Question: See screenshot. I have a DataTime index, a dataframe which I've resampled to quarterly, but when I graph only the end of the datetimes show up and it's 00.00.00 for all of them because they're precise to the second.
Any tips? Code here (using Jupyter with Vagrant on MacOS):
'''
import pandas as pd
import numpy as np
%matplotlib nbagg
pd.options.display.mpl_style = 'default'
#get
df = pd.read_csv('MC_720_061813_071715.CSV')
#format
df.index = pd.to_datetime(df.Date)
df.drop(['Status', 'Date'], axis = 1, inplace = True)
df.fillna(0, inplace = True)
df.Credit = df.Credit.apply(lambda x: float(str(x).replace(',','')))
#process
df2 = df.resample('Q', how = sum)
#graph
df2.plot(kind = 'bar')
'''

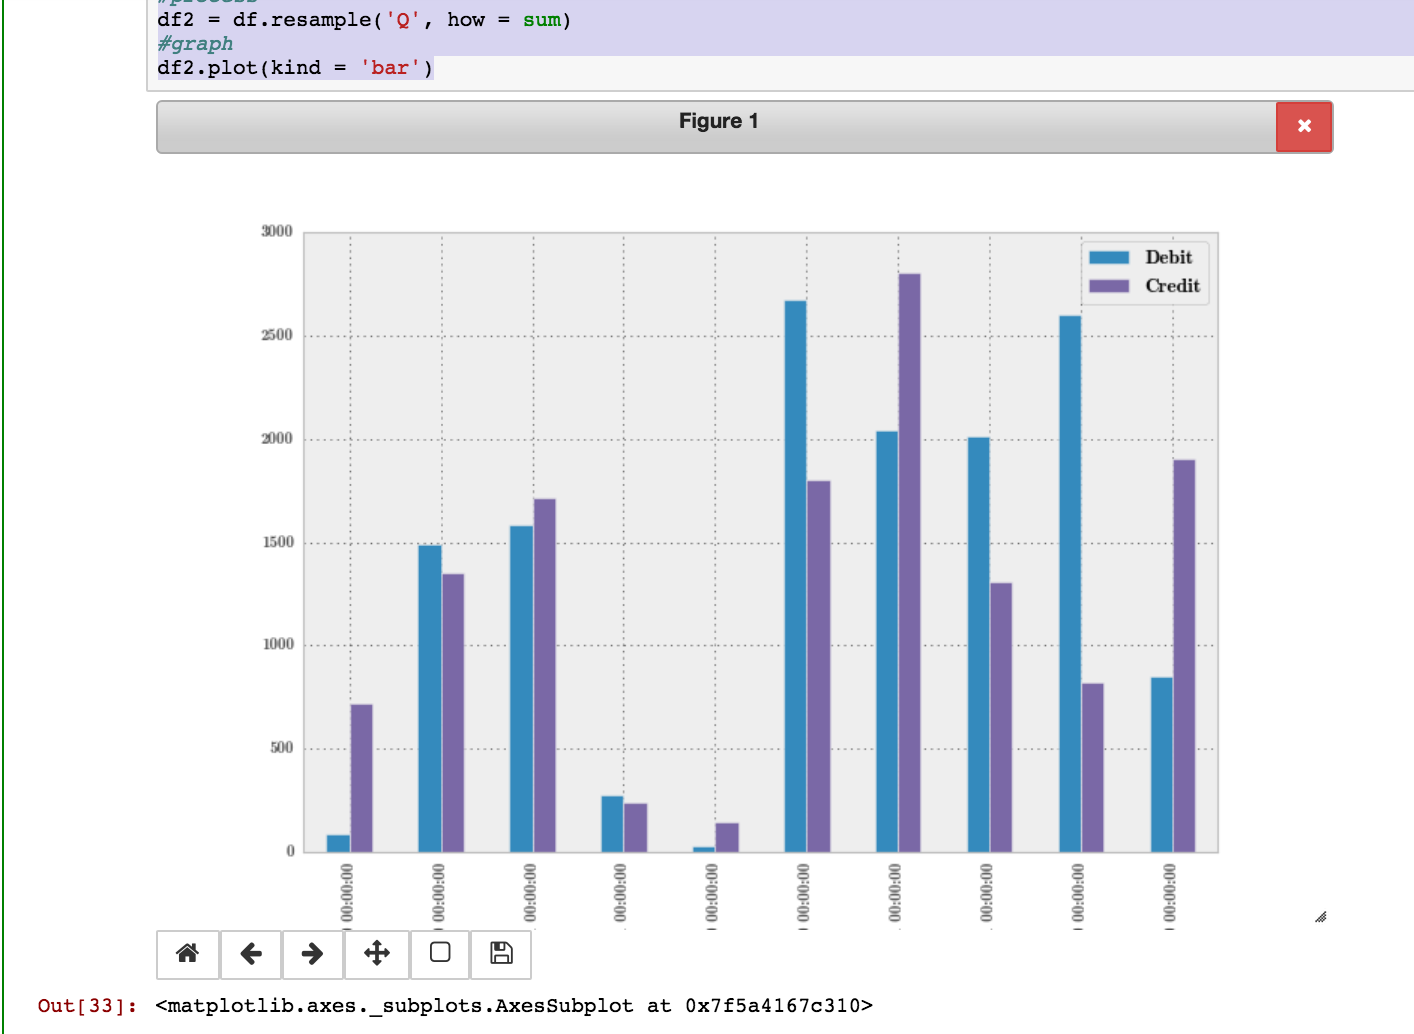
Answer: You can simply rename those ticklabels on x-axis.
'''
import pandas as pd
import numpy as np
pd.options.display.mpl_style = 'default'
# generate some artificial data
# ======================================
date_rng = np.random.choice(pd.date_range('2012-01-01', '2015-12-31', freq='D'), 2000)
val = np.random.randint(1, 10, size=2000)
df = pd.DataFrame({'Date': date_rng, 'Credit':val}).set_index('Date').sort_index()
# before: same problem as you saw
# ======================================
df.resample('Q', how=sum).plot(kind='bar')
'''

'''
# processing
# ======================================
df1 = df.resample('Q', how=sum)
labels = ['{}Q{}'.format(y,q) for y,q in zip(df1.index.year, df1.index.quarter)]
ax = df1.plot(kind='bar')
ax.set_xticklabels(labels)
'''